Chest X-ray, PA view. Patient: 42 years old, sex F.
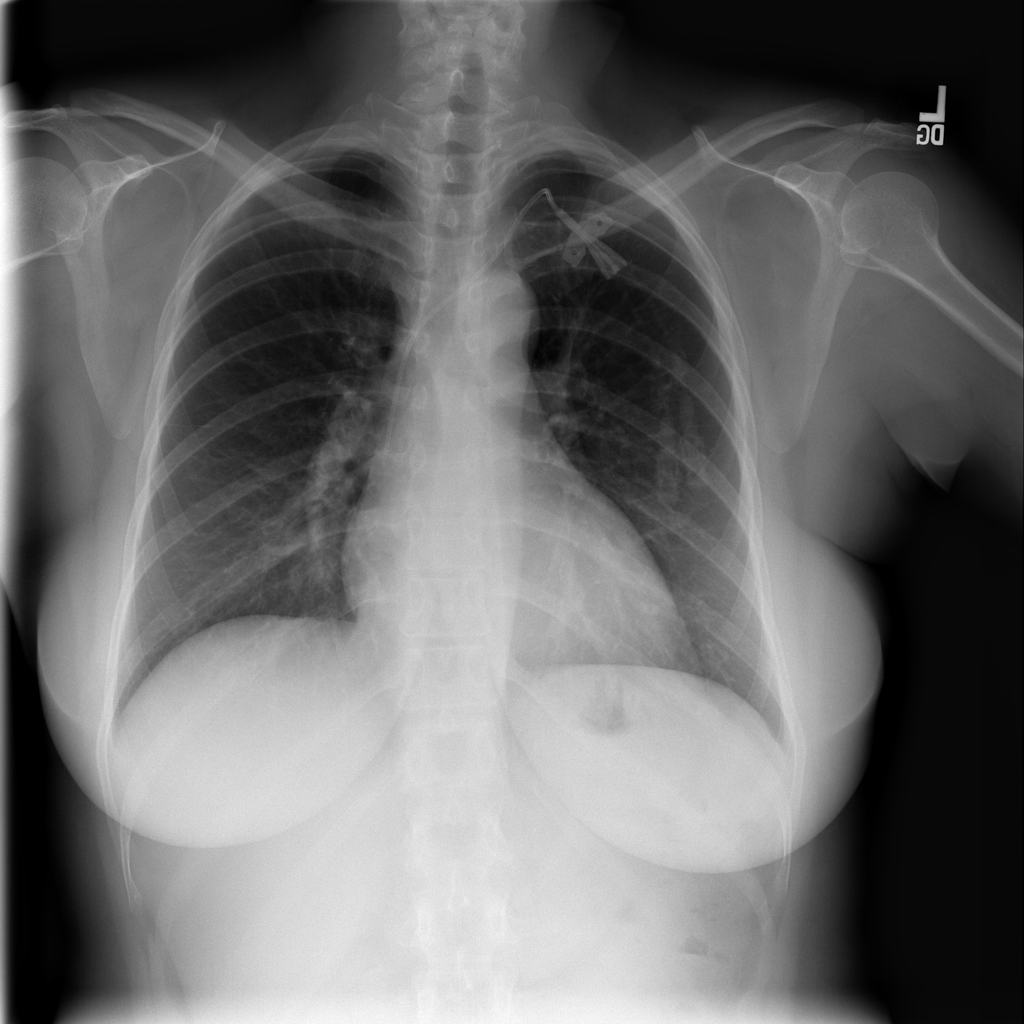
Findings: No Finding